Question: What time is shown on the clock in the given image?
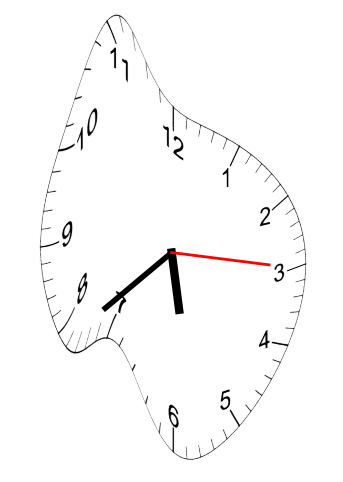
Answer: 05:38:15